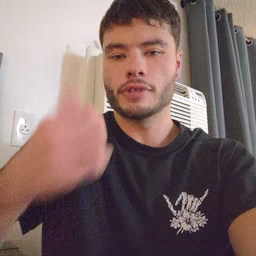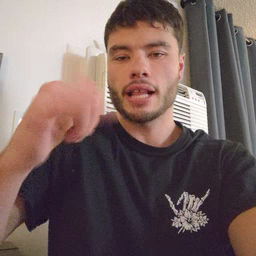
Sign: yellow